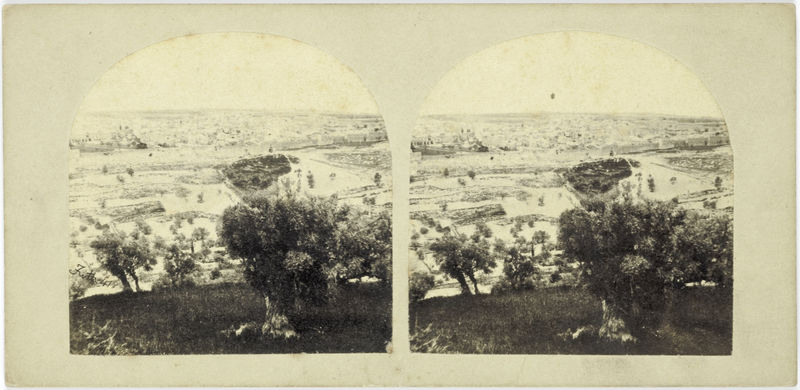
Titel: Jerusalem, taken from the top of the Mount of Olives
Künstler: Francis Frith
Standort: Amsterdam
Institution: Rijksmuseum
Schlagwörter: beige, column, window, painting, windows, two, perspective, tree, field, hill, landscape, trees, grass, river, view, black and white, frame, scene, city, plains, photograph, sepia, photos, double, flood, twin, card, panoramic, far, panting, stereograph